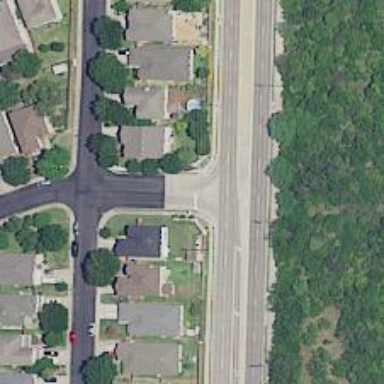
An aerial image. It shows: Stop road.